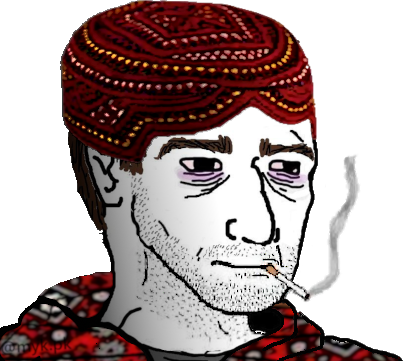
Label: 5_Doomer